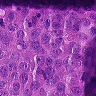
Metastatic tissue present: yes